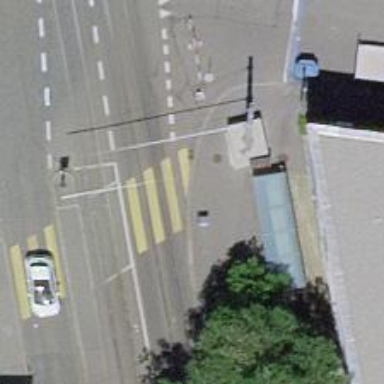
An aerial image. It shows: Kerb serving as barrier.